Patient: sex F, age 60
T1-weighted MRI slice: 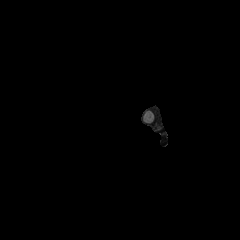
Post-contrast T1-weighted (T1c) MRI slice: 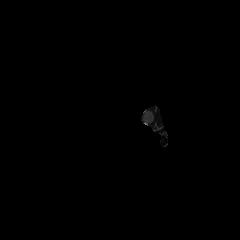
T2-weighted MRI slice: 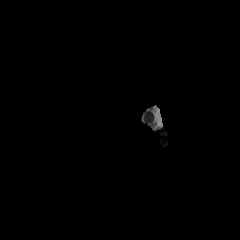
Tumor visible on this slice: no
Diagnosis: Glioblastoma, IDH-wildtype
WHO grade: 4